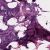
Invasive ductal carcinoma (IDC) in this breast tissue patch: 0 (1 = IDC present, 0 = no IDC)